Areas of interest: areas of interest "Alliance Residential Area"
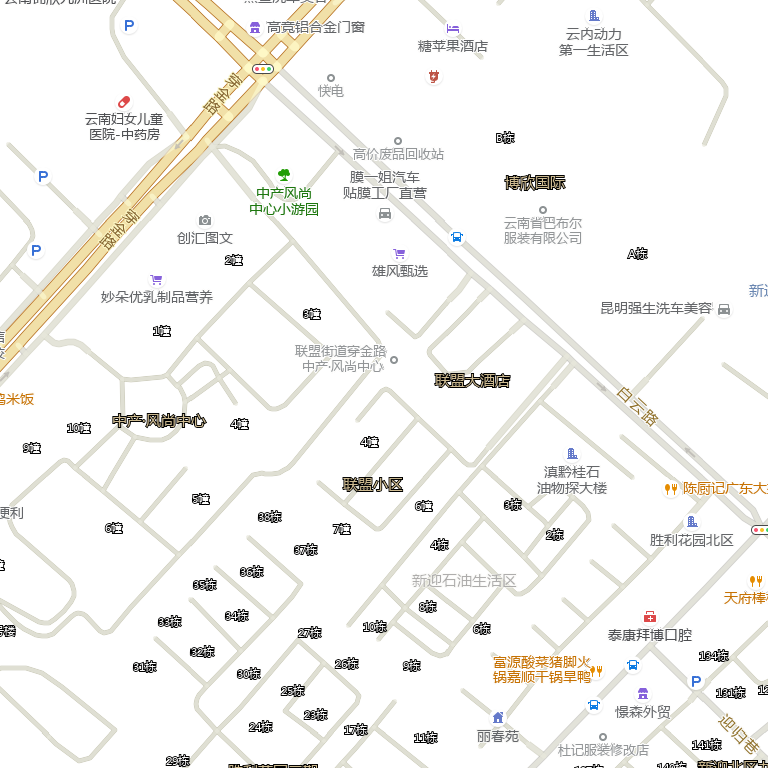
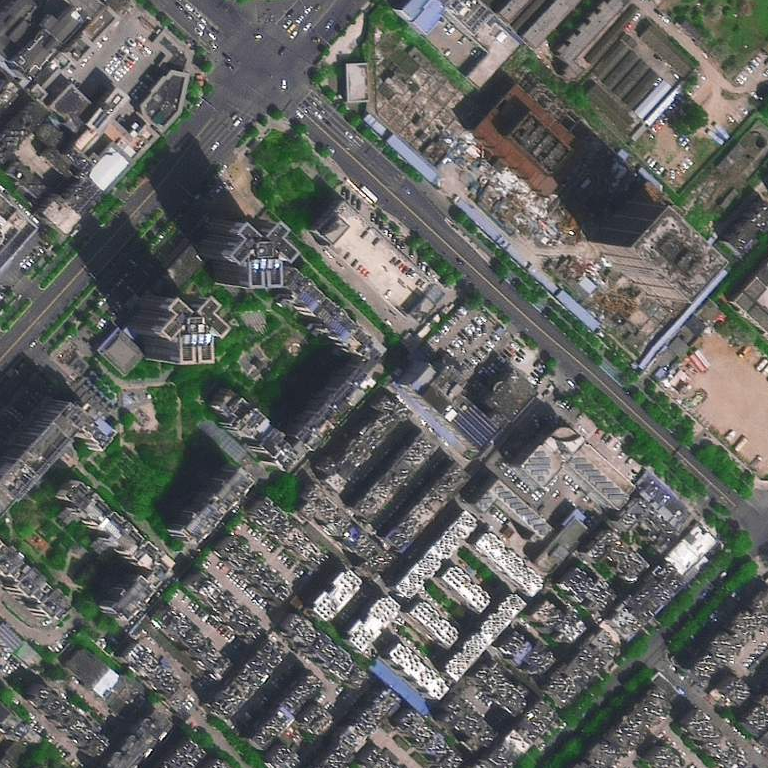